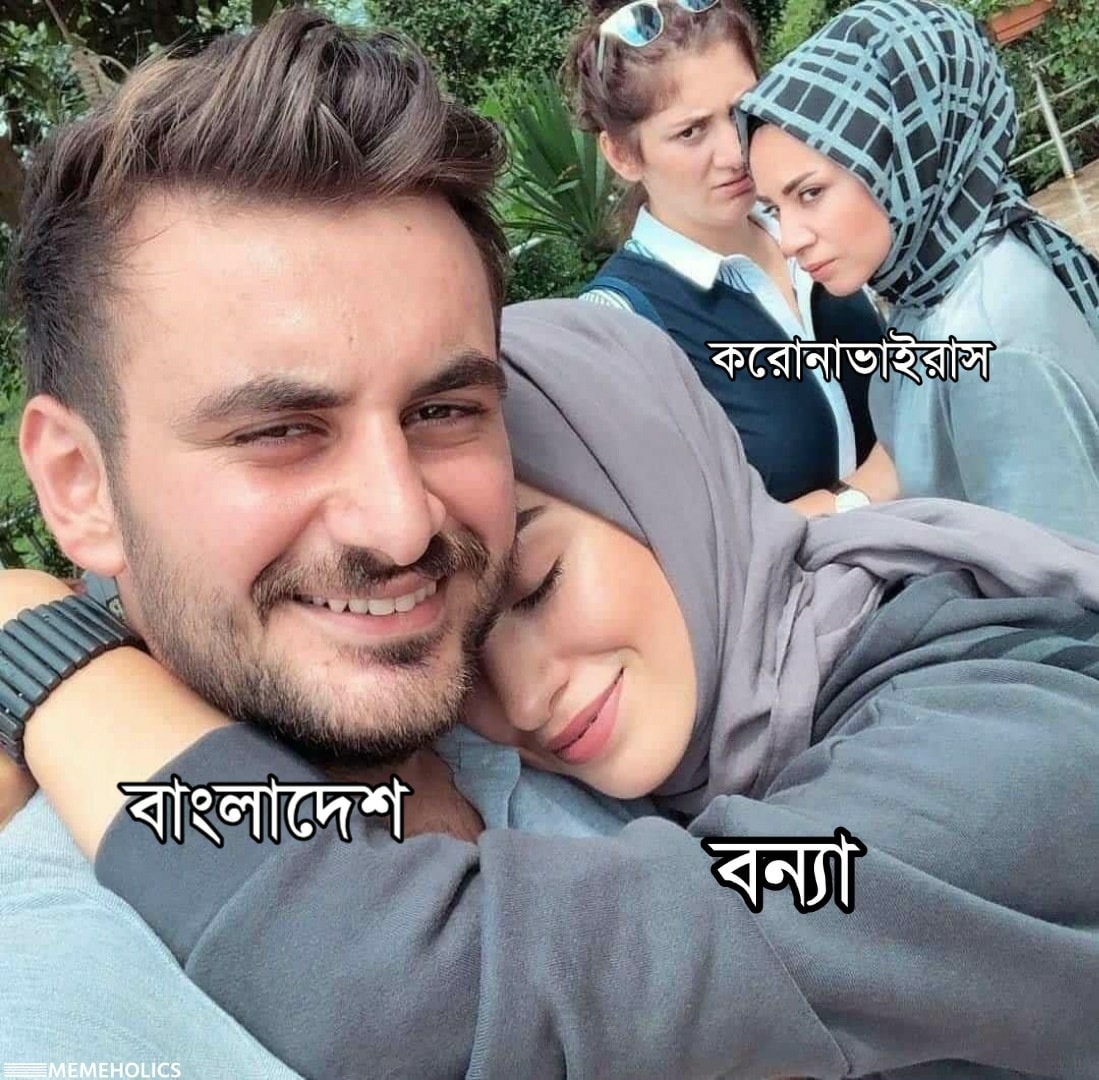
Caption: বাংলাদেশ     করোনাভাইরাস     বন্যা
Label: non-hate